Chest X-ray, PA view. Patient: 69 years old, sex F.
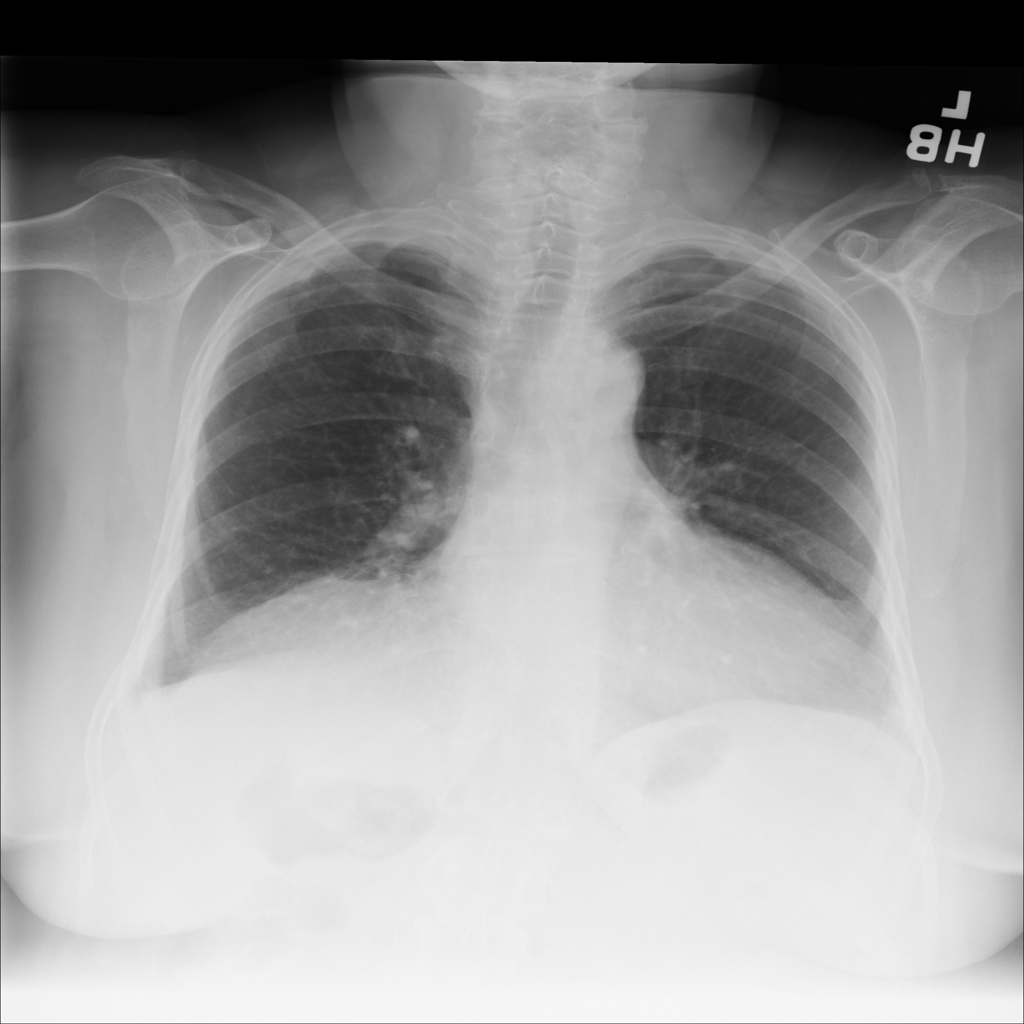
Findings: Effusion, Emphysema